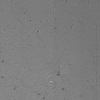
Atmospheric dust classification: not_dusty